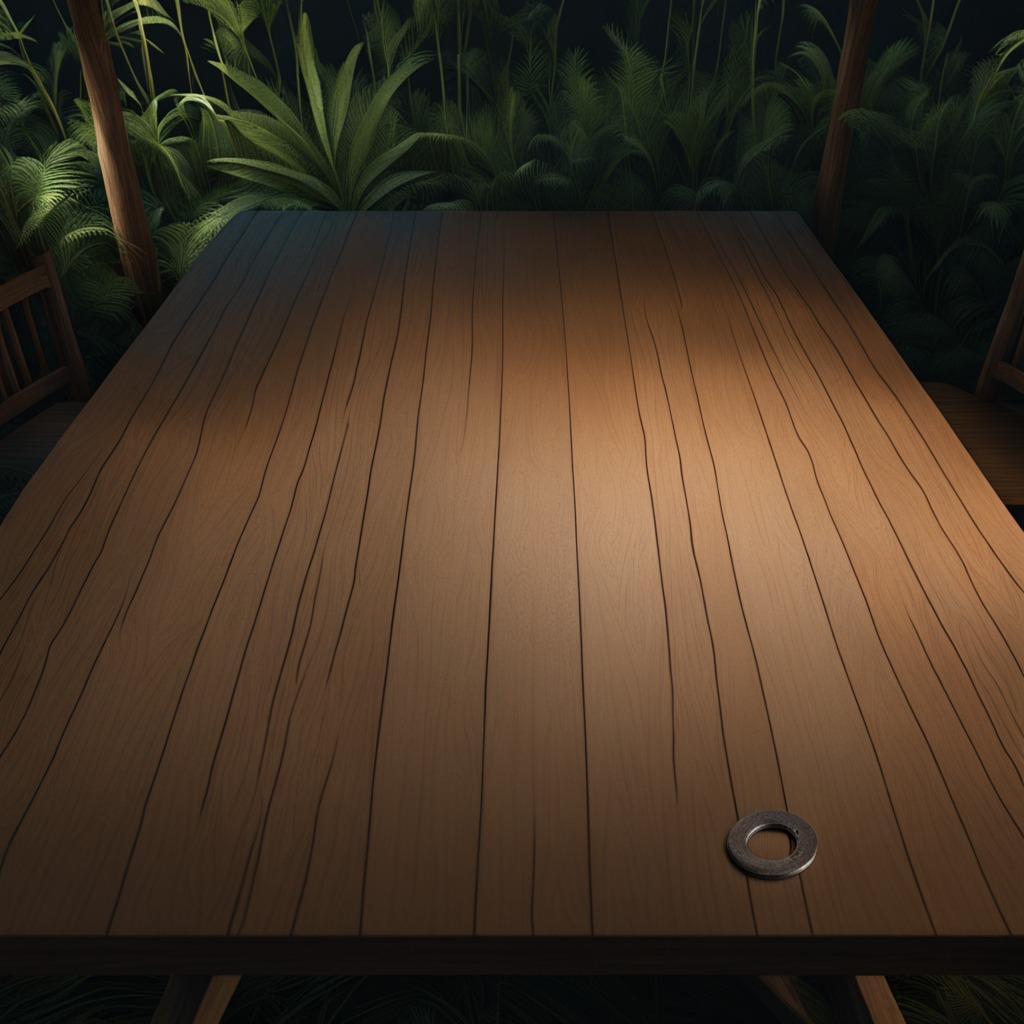
A flat metal washer is lying on a wooden table inside a jungle field workshop tent at night.